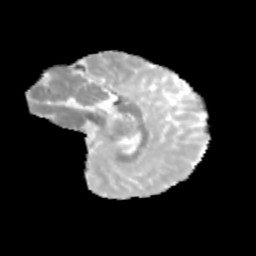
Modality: MD
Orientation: sagittal
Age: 13
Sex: female
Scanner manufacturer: siemens
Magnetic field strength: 3 T
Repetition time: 3.8 s
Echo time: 0.07 s